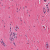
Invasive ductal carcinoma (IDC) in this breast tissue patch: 0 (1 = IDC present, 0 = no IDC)